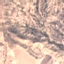
Land use / land cover: HerbaceousVegetation